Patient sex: F
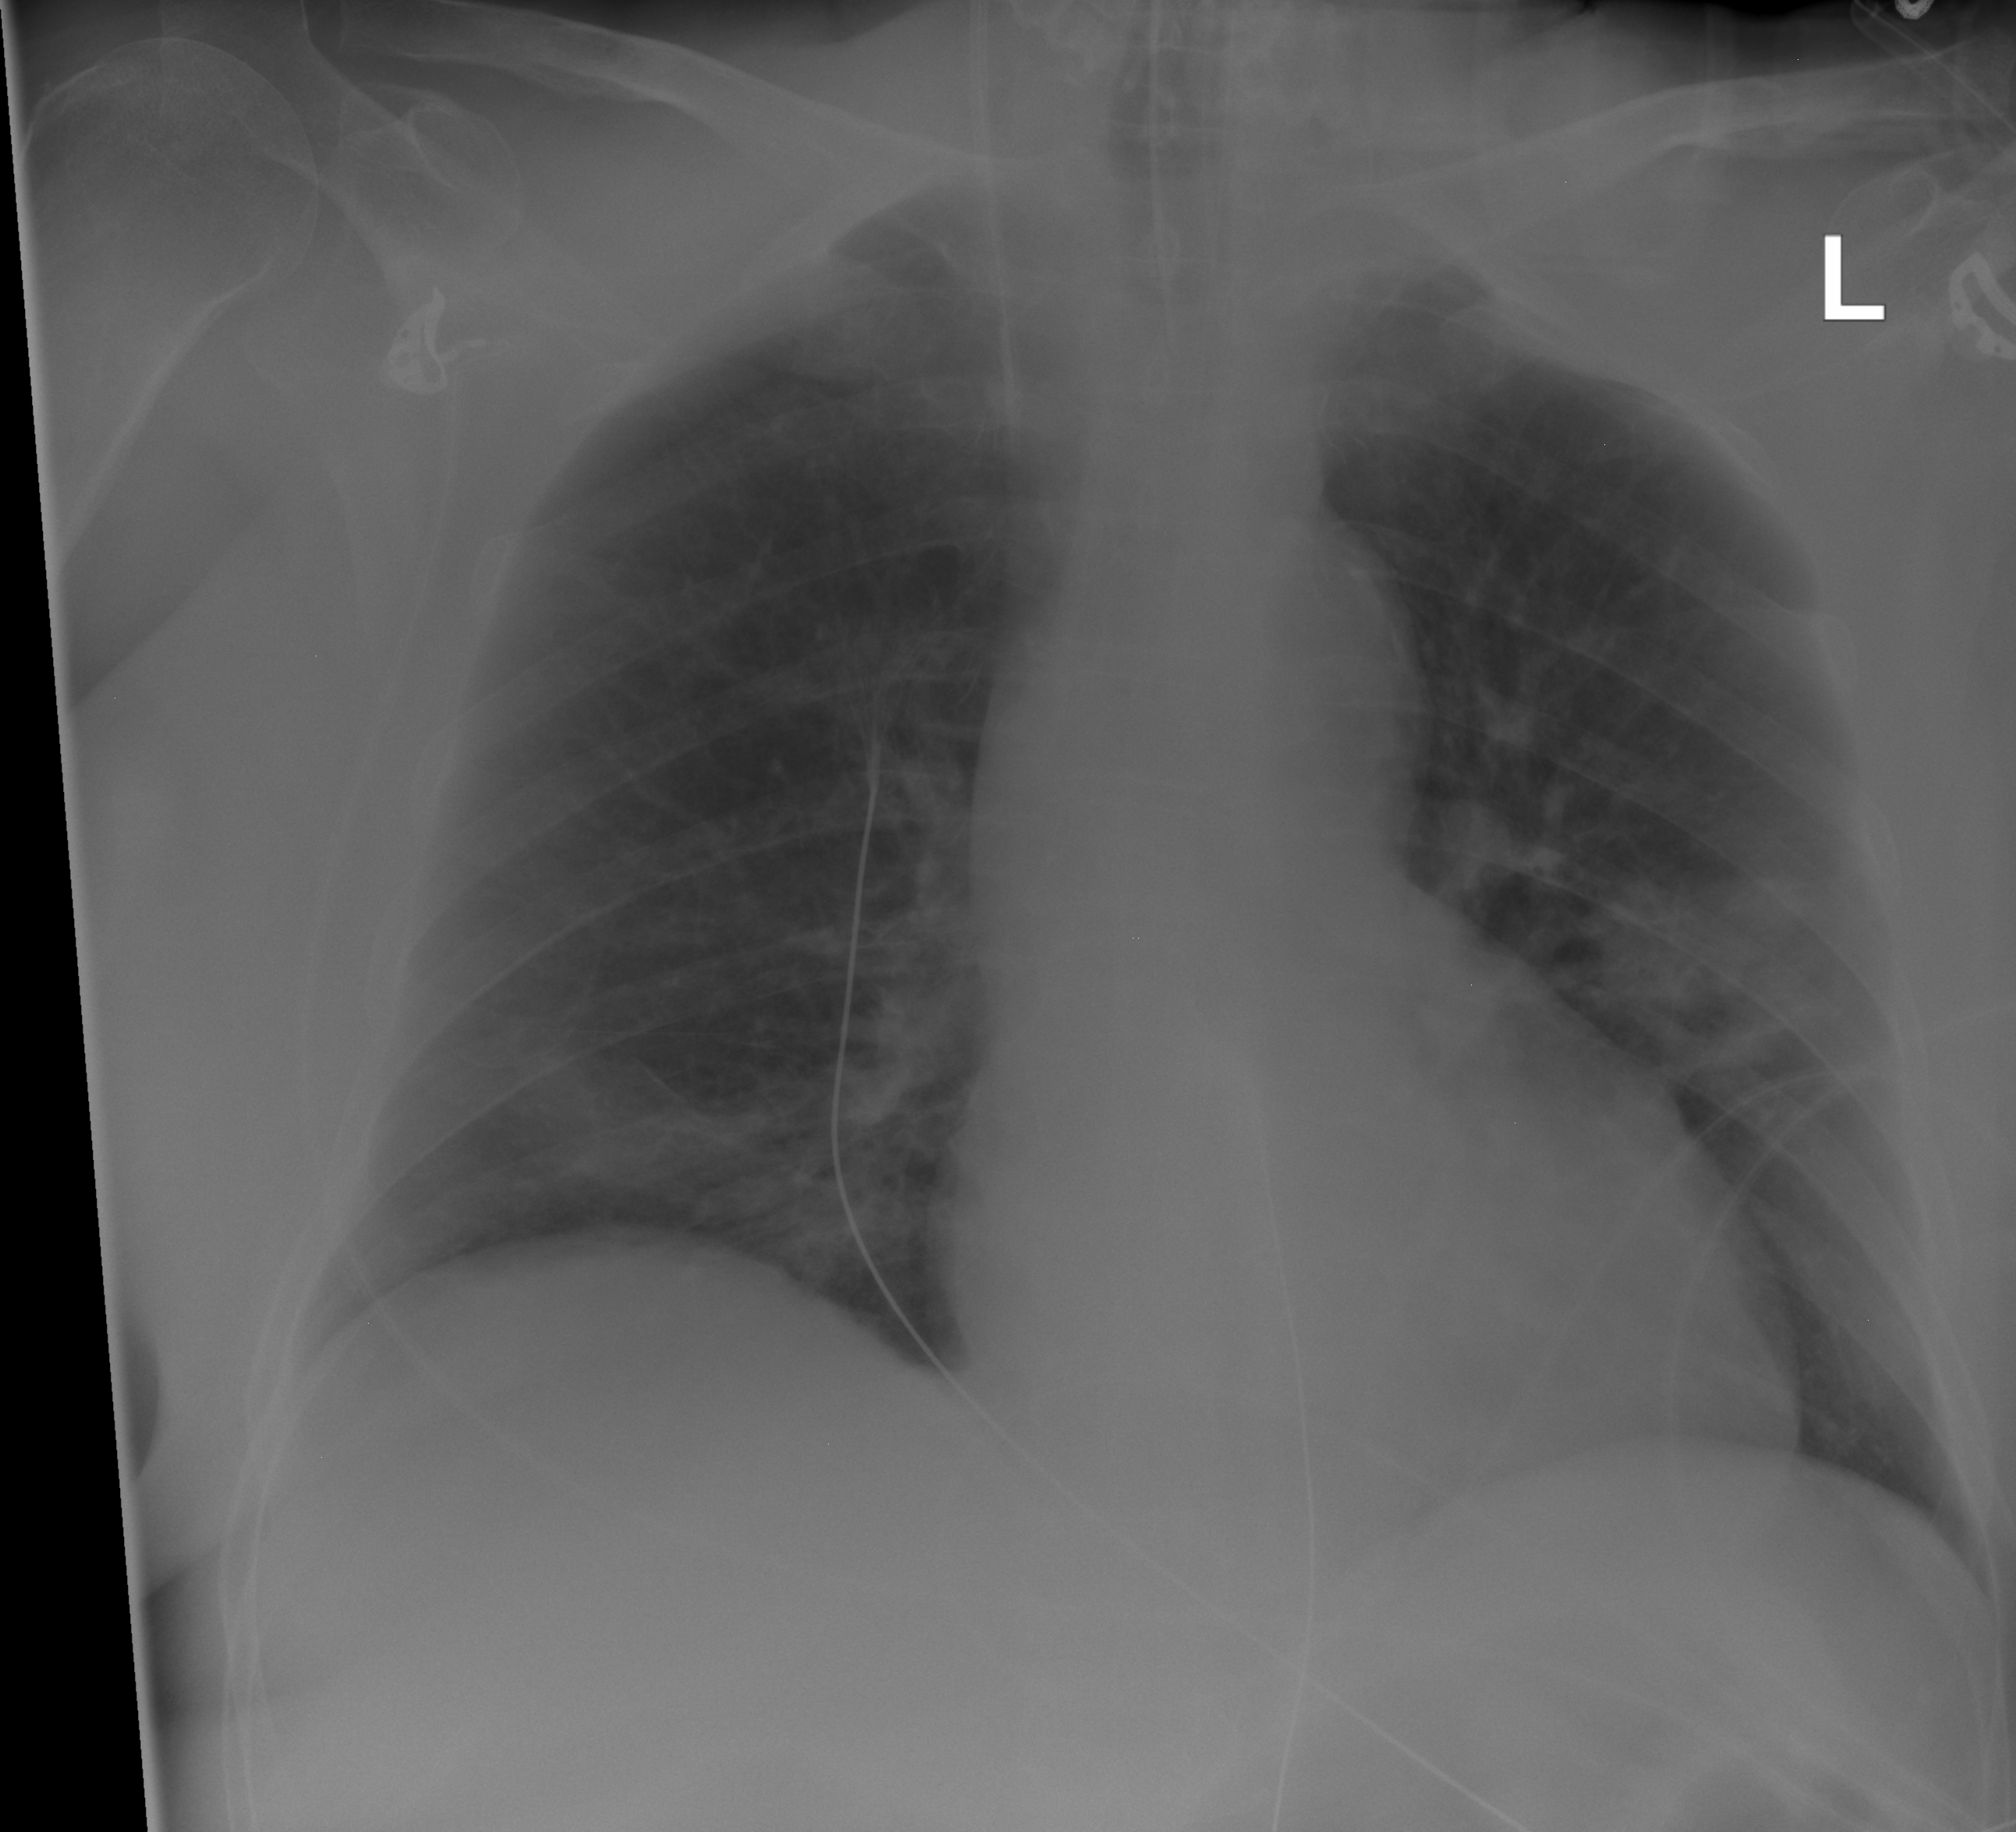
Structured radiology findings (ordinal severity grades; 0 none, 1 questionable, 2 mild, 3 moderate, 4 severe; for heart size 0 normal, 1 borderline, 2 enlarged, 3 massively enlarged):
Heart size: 0
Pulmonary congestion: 0
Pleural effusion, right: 0
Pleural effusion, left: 0
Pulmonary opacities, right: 2
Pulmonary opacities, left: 0
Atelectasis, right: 2
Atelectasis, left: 0